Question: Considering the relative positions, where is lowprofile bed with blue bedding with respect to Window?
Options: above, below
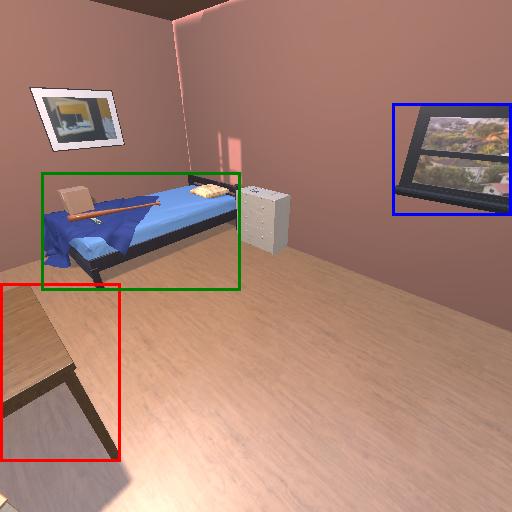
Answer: above